Field crop: maize
Growth stage: 2
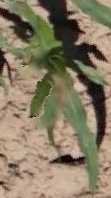
Species: maize